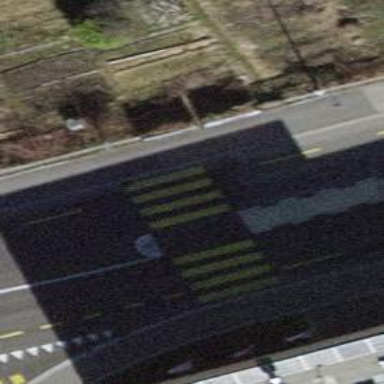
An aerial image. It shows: Marked footway with asphalt surface. The crossing includes pedestrian island.